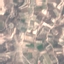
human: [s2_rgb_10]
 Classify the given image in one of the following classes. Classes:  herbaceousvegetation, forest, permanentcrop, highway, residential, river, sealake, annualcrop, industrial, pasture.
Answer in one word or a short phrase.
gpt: PermanentCrop